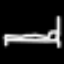
Label: bed